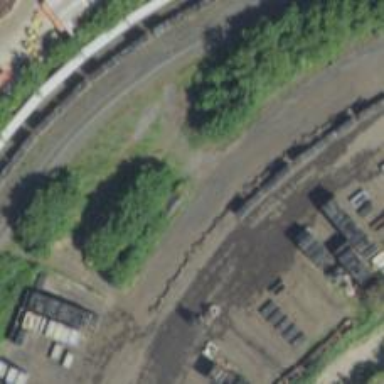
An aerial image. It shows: Disused railway spur.